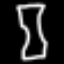
Label: hourglass